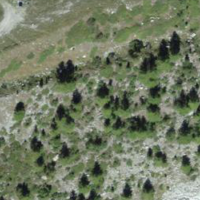
EUNIS habitat code: 26
Species observed at this site:
Oenanthe oenanthe
Parnassius phoebus
Podisma pedestris